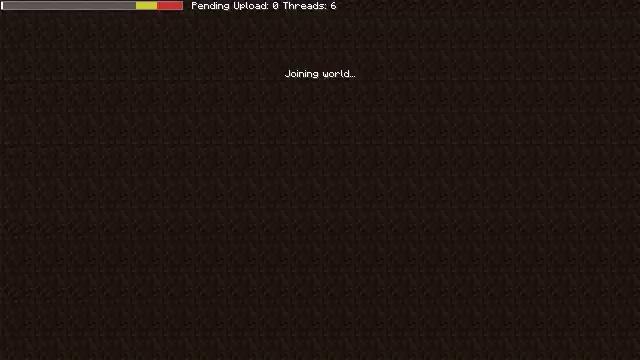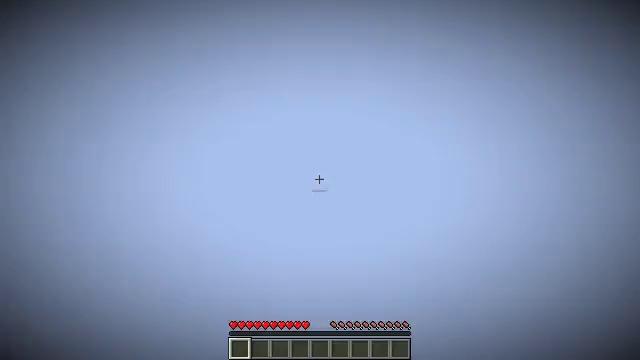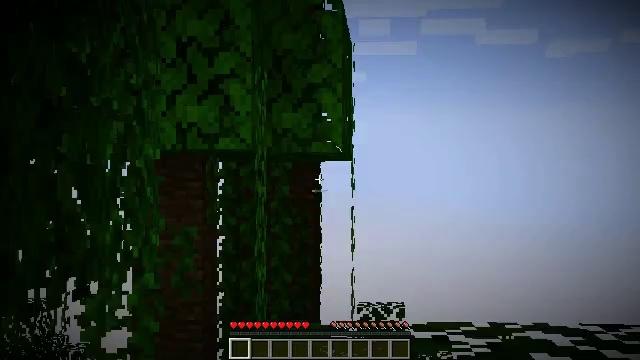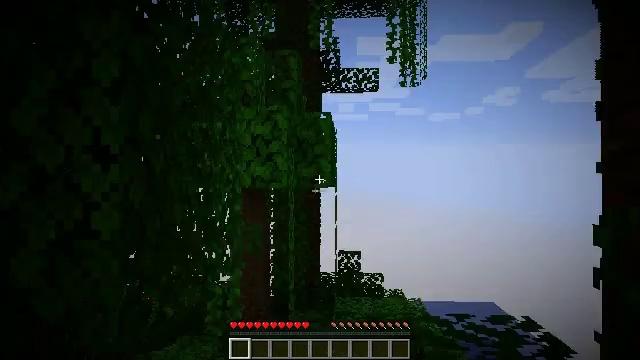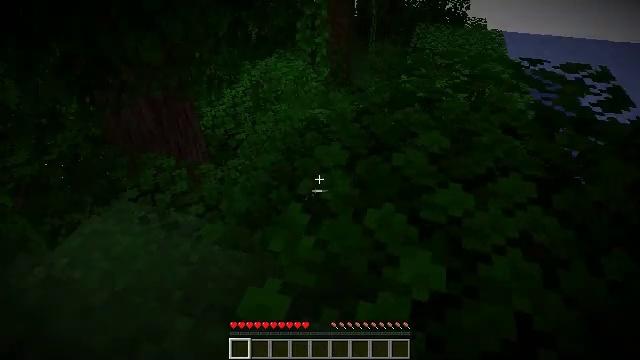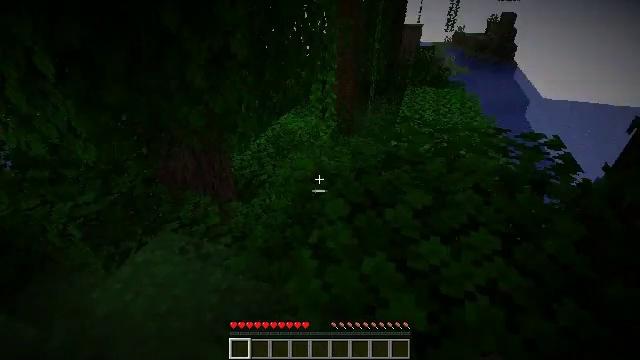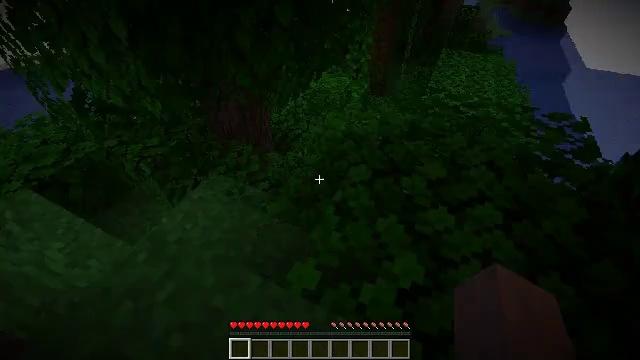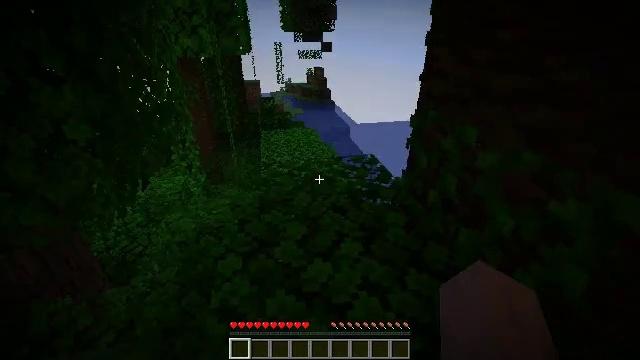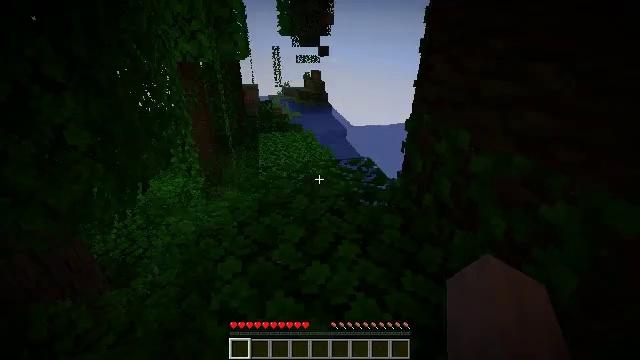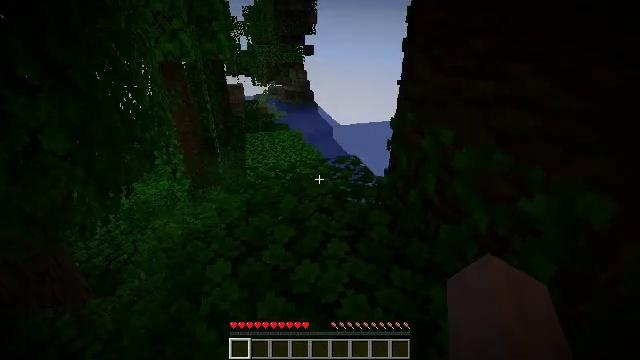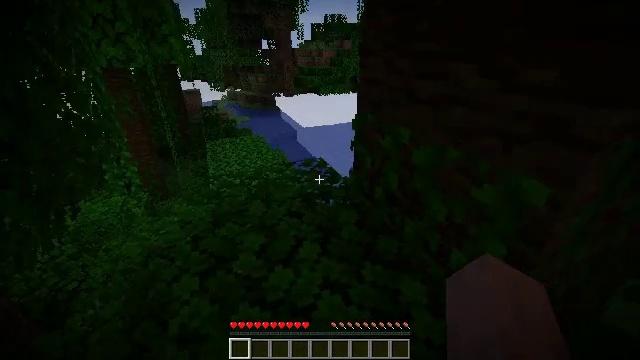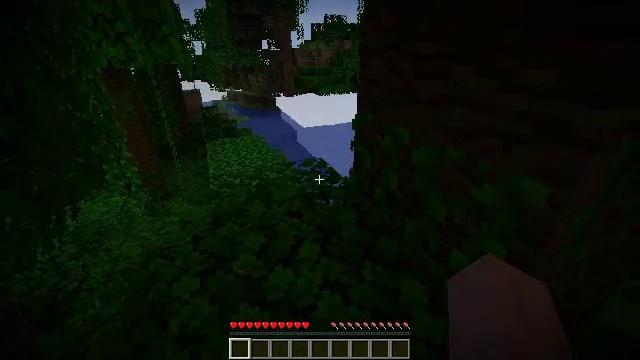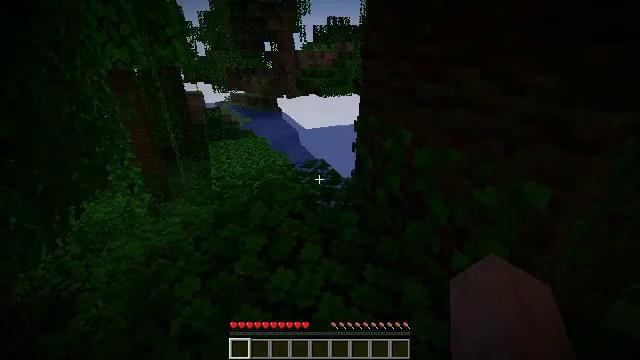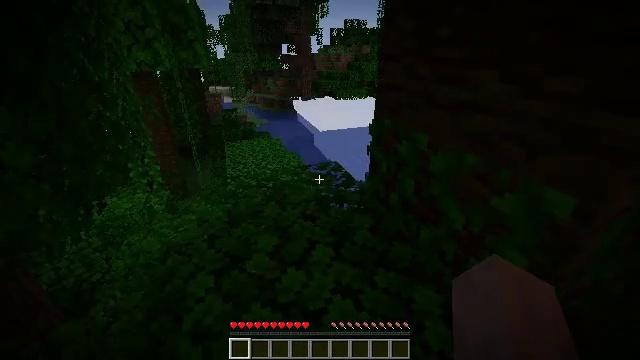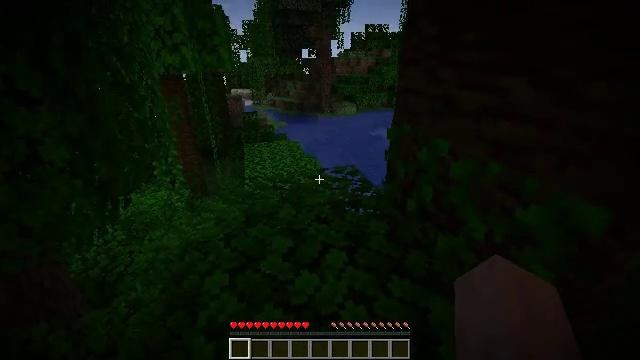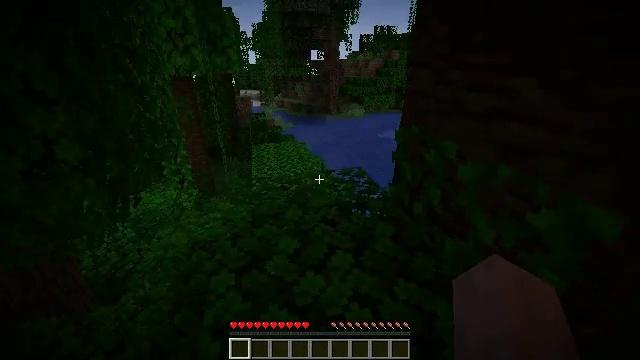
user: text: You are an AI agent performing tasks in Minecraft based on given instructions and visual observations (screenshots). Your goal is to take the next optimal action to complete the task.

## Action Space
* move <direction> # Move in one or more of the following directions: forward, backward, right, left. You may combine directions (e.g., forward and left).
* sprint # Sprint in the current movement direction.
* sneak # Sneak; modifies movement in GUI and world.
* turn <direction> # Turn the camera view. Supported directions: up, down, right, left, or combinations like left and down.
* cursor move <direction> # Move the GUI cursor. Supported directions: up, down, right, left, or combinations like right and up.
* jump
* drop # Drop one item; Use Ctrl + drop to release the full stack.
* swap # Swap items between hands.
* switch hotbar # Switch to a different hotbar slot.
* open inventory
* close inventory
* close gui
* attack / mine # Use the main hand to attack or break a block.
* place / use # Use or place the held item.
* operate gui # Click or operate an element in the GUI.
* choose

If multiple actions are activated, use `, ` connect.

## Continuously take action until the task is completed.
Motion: motion action
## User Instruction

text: Use an axe to chop the jungle log.
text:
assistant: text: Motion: attack / mine
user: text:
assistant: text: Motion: turn left, attack / mine
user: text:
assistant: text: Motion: attack / mine
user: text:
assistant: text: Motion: turn left and down, attack / mine
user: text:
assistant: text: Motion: turn left and up, attack / mine
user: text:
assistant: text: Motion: turn left and down, attack / mine
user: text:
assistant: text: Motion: turn right and up, attack / mine
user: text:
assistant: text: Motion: attack / mine
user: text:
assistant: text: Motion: turn right, attack / mine
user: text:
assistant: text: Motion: turn right, attack / mine
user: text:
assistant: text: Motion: attack / mine
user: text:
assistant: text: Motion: attack / mine
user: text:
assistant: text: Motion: turn left, attack / mine
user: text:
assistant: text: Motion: turn left, attack / mine
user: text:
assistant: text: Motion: turn left, attack / mine
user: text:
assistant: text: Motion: attack / mine
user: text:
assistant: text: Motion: turn right and up, attack / mine
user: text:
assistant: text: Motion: turn right and up, attack / mine
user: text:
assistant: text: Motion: turn right, attack / mine
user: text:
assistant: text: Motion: turn right and down, attack / mine
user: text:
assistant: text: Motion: attack / mine
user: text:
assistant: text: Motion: turn right and up, attack / mine
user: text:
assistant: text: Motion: turn right and up, attack / mine
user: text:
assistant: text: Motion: turn right, attack / mine
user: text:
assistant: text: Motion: turn right, attack / mine
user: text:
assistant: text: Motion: turn right, attack / mine
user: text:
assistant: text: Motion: attack / mine
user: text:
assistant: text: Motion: attack / mine
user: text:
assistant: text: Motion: turn left, attack / mine
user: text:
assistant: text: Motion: turn left, attack / mine